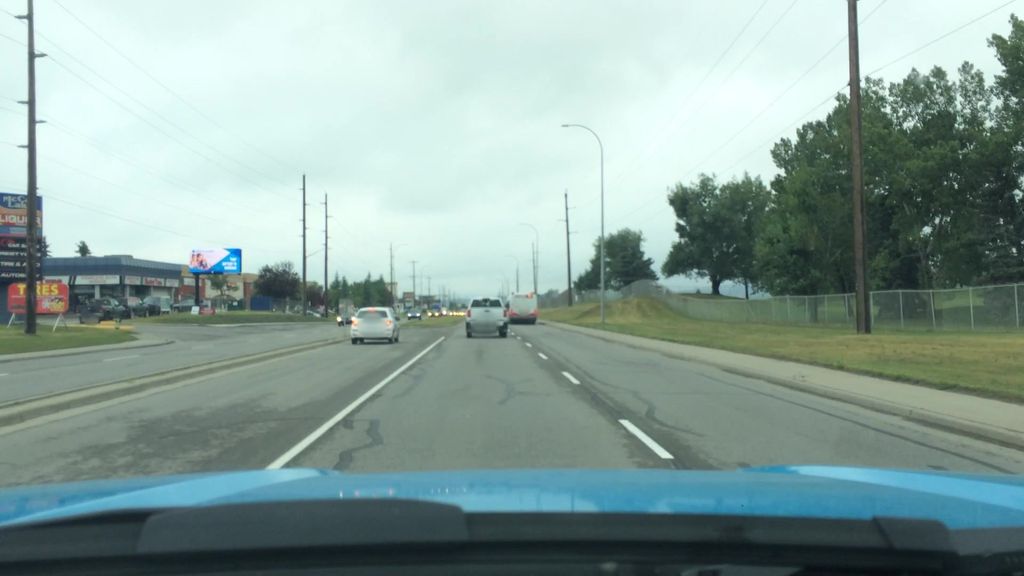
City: calgary